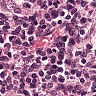
Metastatic tissue present: no